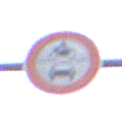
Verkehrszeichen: VerbotKraftfahrzeuge
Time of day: MorningAfternoon
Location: Outdoor (Suburban)
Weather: Overcast
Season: NotSpecified
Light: Natural